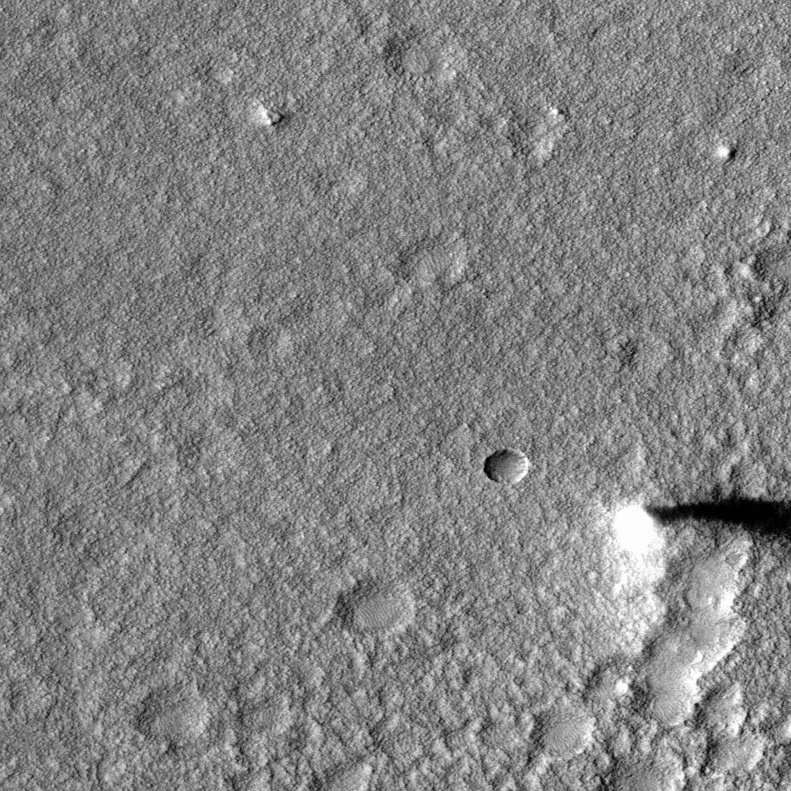
Label: dustdevil